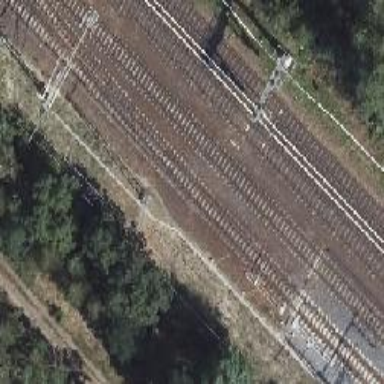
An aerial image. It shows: Railway signal.